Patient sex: F
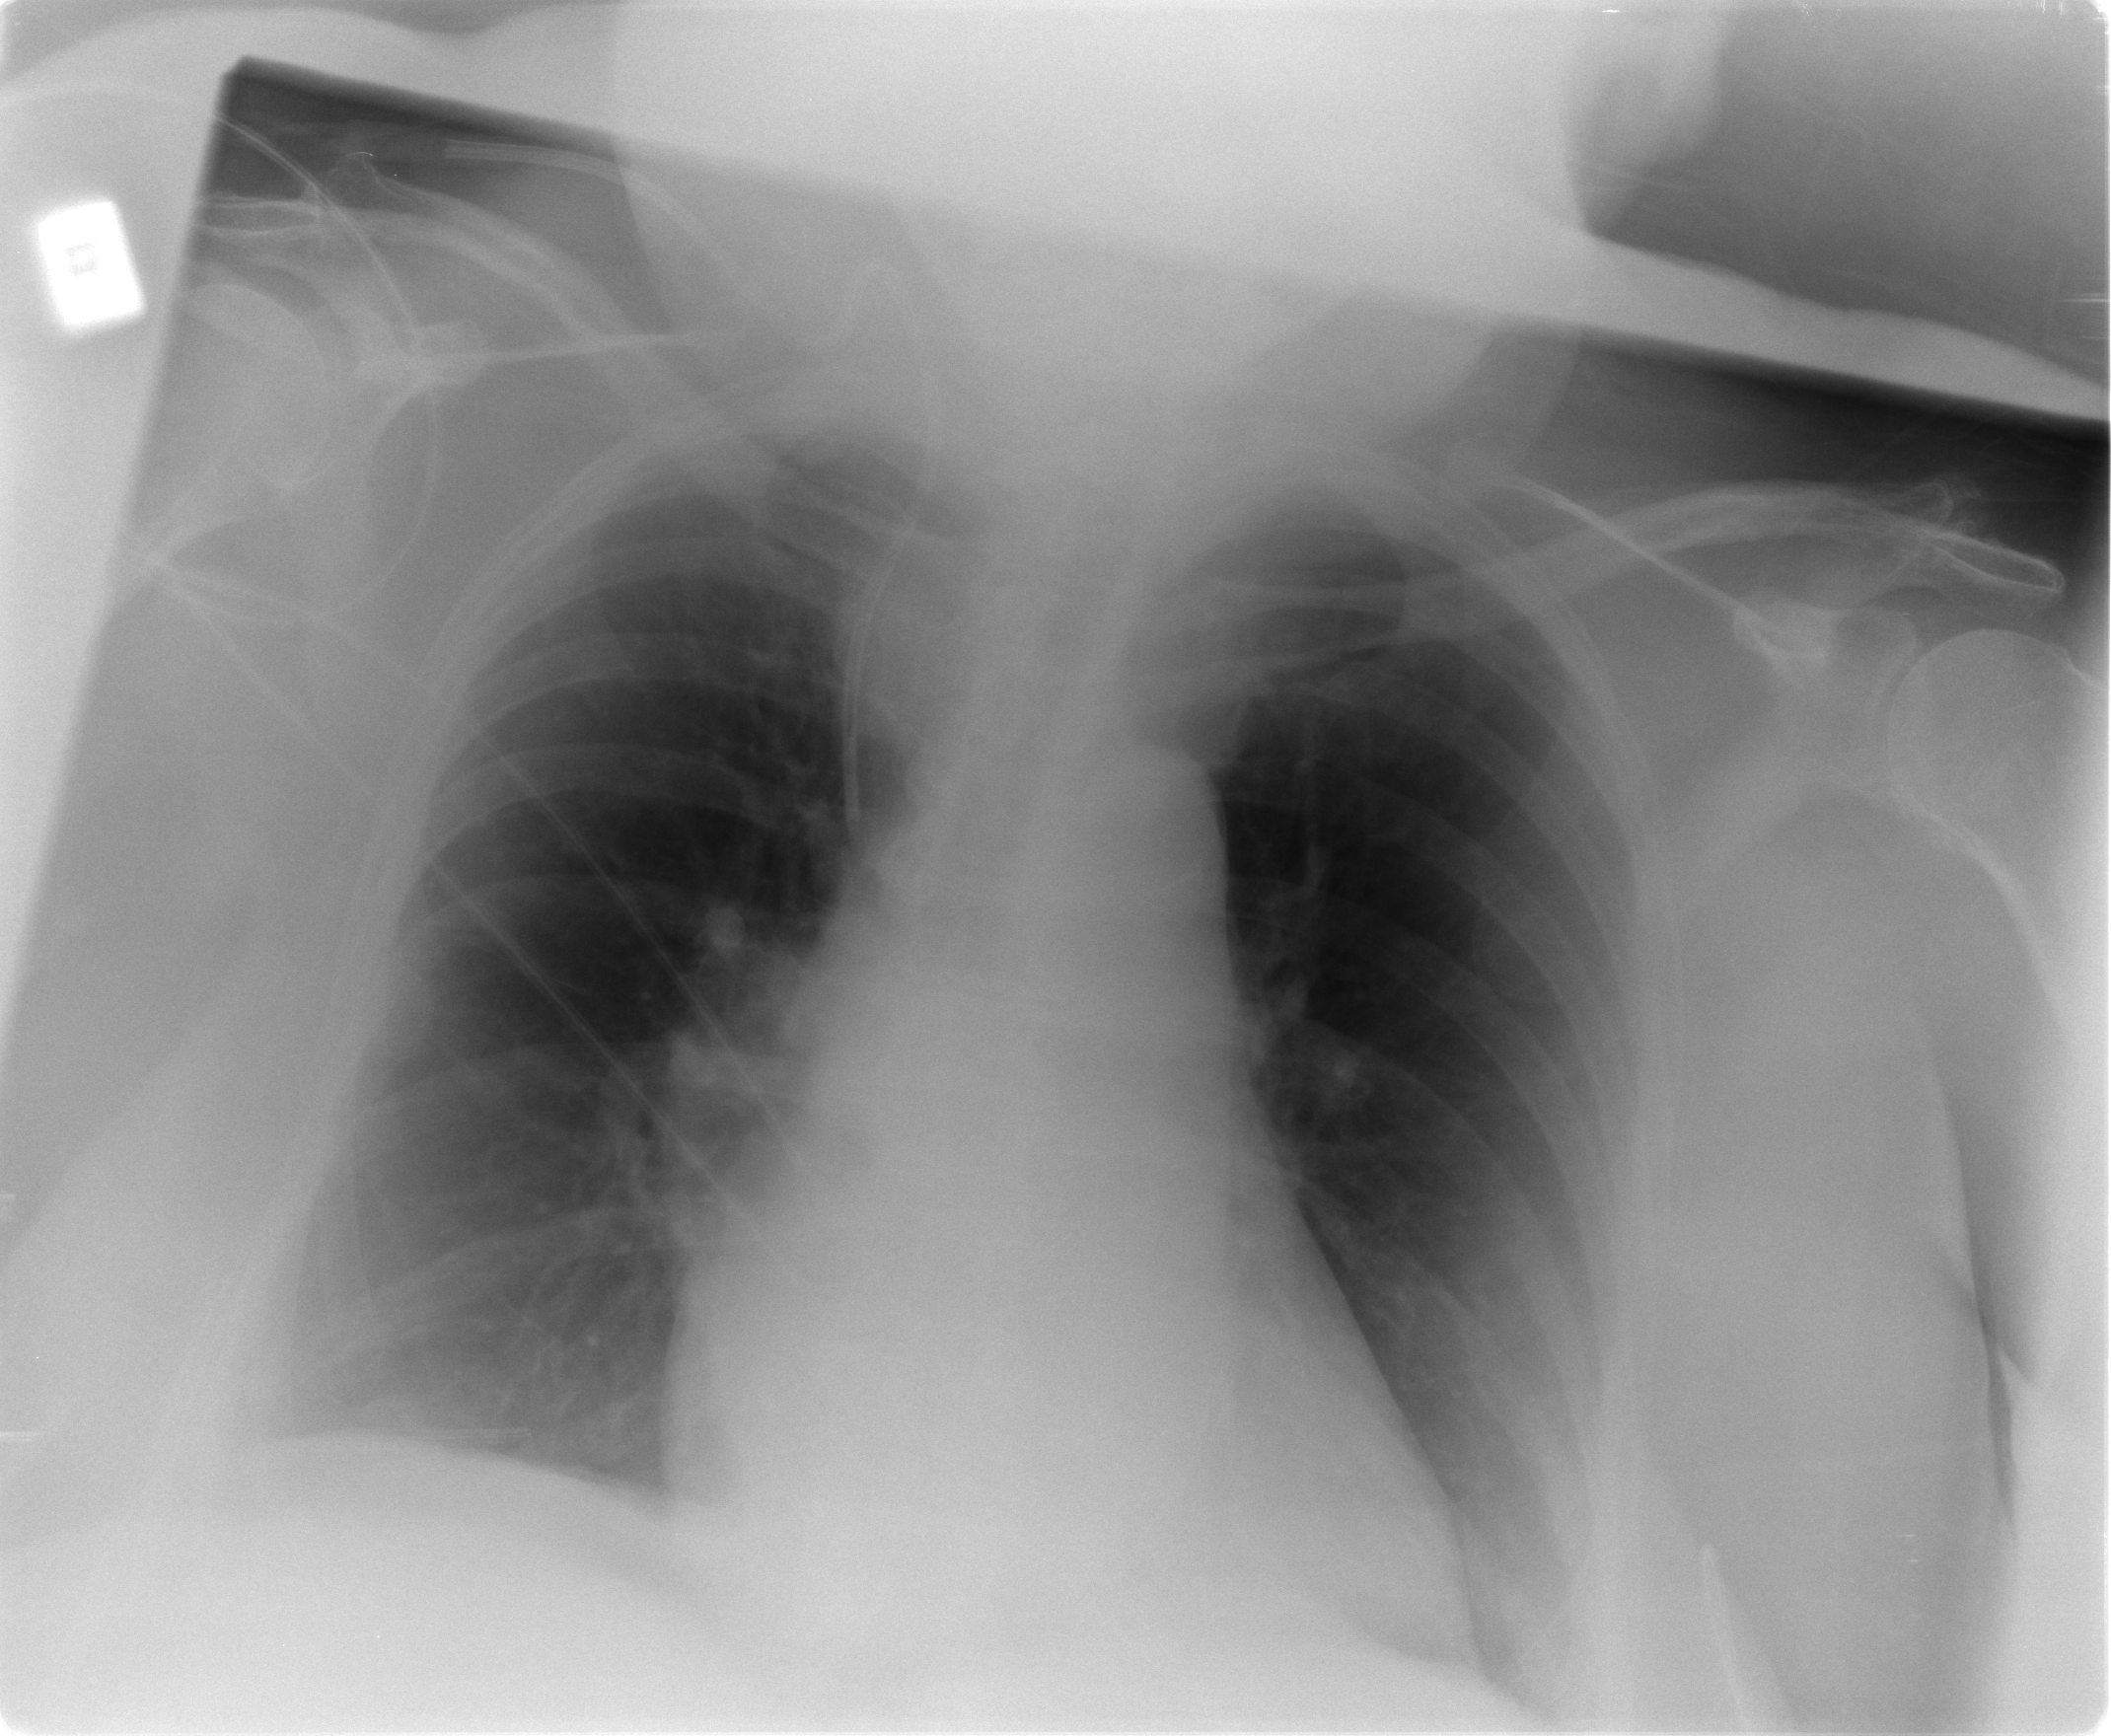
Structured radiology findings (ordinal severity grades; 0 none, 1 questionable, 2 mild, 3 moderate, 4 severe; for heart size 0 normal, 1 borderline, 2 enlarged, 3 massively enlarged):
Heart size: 0
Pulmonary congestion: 0
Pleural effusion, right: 0
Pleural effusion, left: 0
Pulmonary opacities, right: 0
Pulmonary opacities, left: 0
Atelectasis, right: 1
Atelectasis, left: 1